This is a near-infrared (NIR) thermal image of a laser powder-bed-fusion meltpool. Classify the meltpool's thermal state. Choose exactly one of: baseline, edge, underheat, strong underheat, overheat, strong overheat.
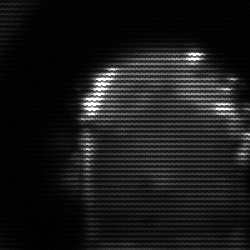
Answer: baseline